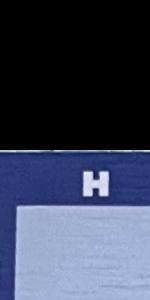
Label: Empty